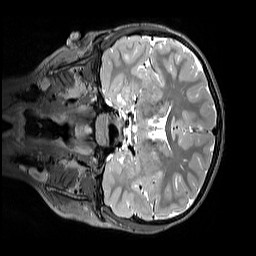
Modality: T2w
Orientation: coronal
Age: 9
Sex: male
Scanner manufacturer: siemens
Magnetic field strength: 3 T
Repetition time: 3.2 s
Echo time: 0.408 s